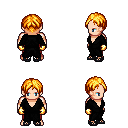
a pixel art fantasy rpg character, male body template, human, light skin, gray robe, red pants, light blonde parted hairstyle, gold gloves, ghillies, four views (front, back, left, right), 2x2 character sprite sheet, small pixel art, hard edges, no anti-aliasing